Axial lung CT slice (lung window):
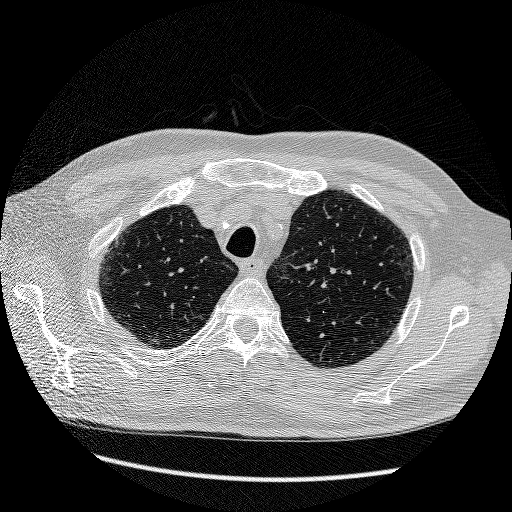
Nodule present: no